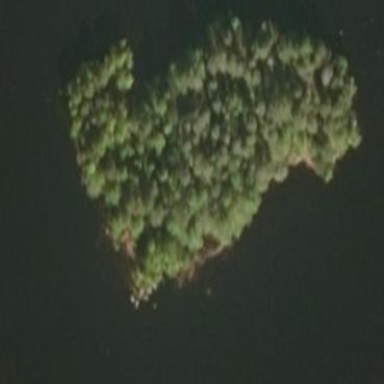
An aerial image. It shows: Image showing island.